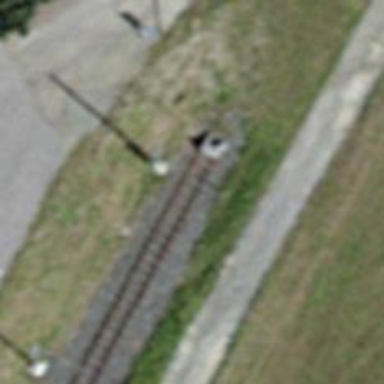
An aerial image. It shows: Railway buffer stop.